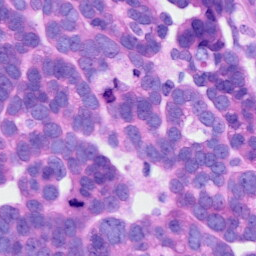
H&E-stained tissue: Ovarian